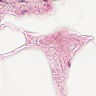
Metastatic tissue present: no